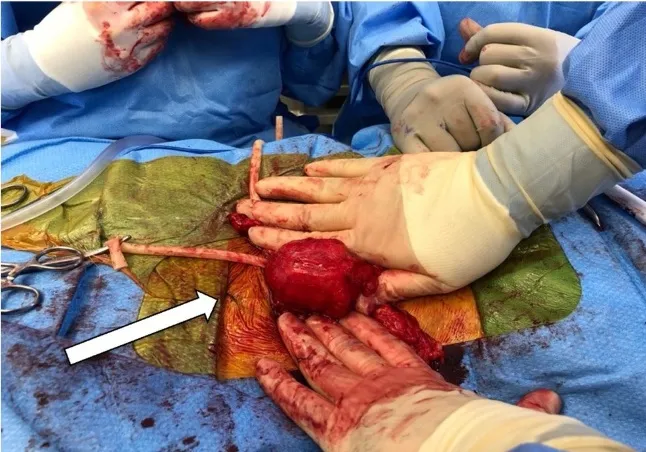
B. Distended bladder seen via the left inguinal incisions (head of the pt is to the right of the picture; feet of the pt to the left of the picture). The bladder is protruding through the inguinal/groin incision filled with sterile saline via the bladder catheter.
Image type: medical_photograph (other_medical_photograph)